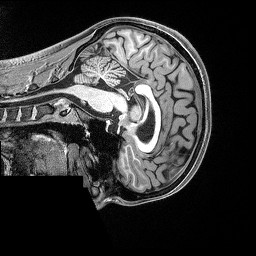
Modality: T1w
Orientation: sagittal
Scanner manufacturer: siemens
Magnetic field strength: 3 T
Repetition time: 2.5 s
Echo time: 0.0029 s